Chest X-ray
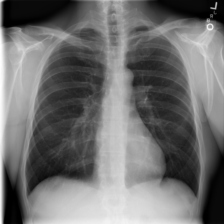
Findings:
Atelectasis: negative
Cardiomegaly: negative
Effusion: negative
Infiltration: negative
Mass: negative
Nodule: negative
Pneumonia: negative
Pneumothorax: negative
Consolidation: negative
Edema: negative
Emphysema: negative
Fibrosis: negative
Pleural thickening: negative
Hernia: negative